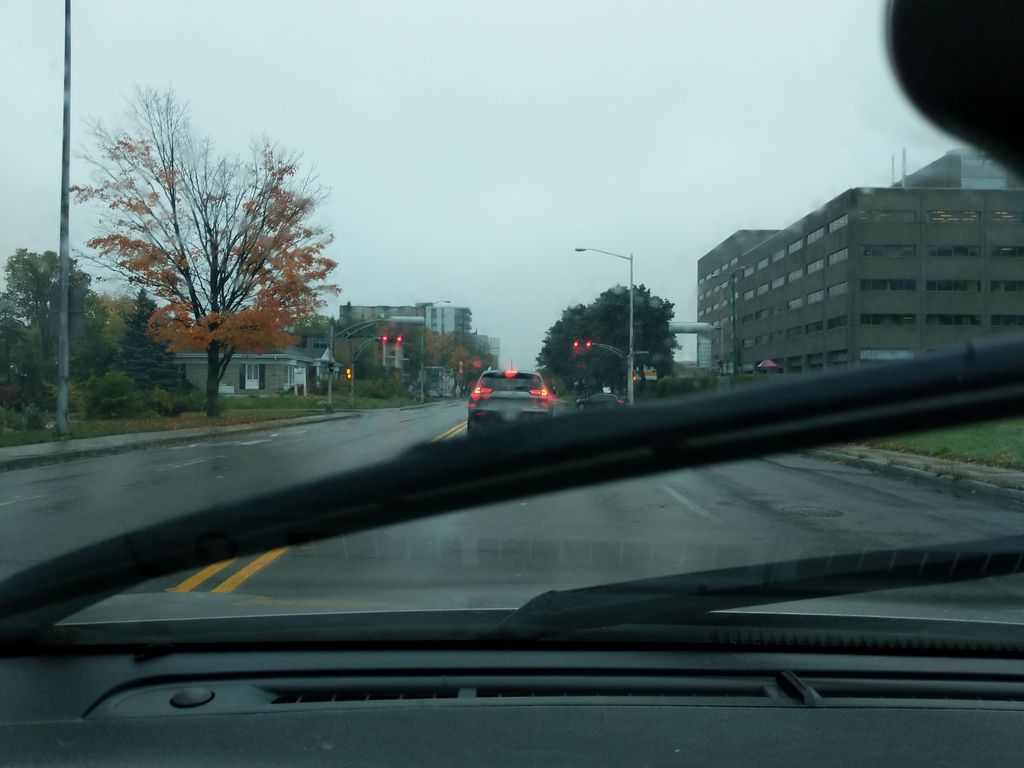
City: quebec_city